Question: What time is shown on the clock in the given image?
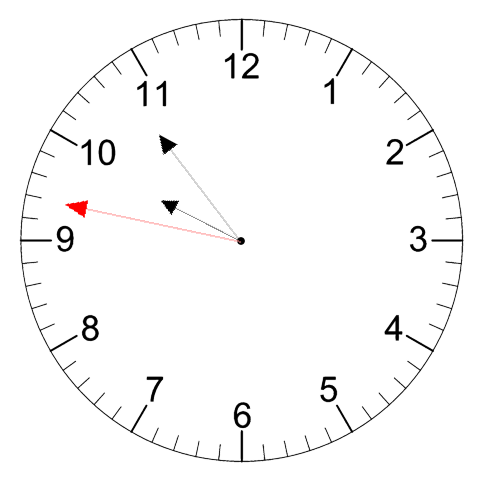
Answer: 09:53:47